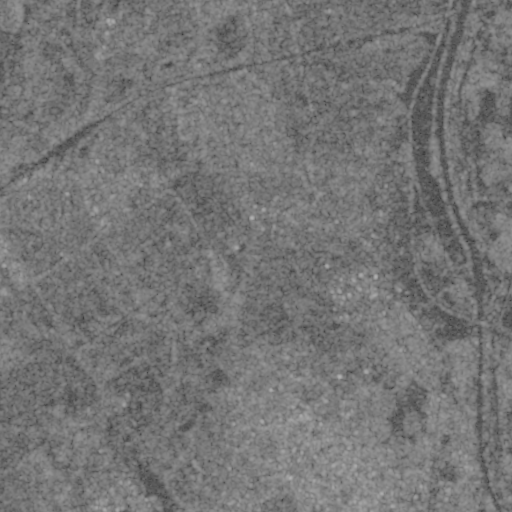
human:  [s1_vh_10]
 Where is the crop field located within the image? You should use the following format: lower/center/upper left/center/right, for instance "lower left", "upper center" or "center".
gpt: The crop field is located in the lower right of the image.
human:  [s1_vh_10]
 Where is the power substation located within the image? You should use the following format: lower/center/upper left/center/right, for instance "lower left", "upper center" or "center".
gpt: The power substation is located in the lower left of the image.
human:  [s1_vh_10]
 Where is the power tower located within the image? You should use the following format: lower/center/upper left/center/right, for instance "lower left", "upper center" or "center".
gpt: The power tower is located in the left of the image.
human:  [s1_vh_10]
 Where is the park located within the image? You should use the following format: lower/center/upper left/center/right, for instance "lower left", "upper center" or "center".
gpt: There is no park in the image.

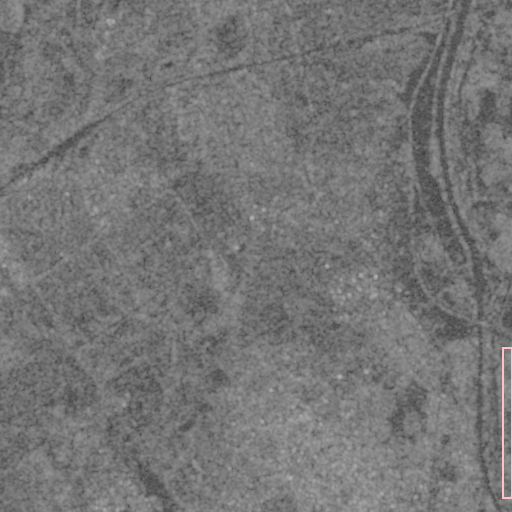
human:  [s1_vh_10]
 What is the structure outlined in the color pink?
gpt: The structure outlined in pink is a crop field.
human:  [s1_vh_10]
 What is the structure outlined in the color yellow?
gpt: There is no yellow outline.